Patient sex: F
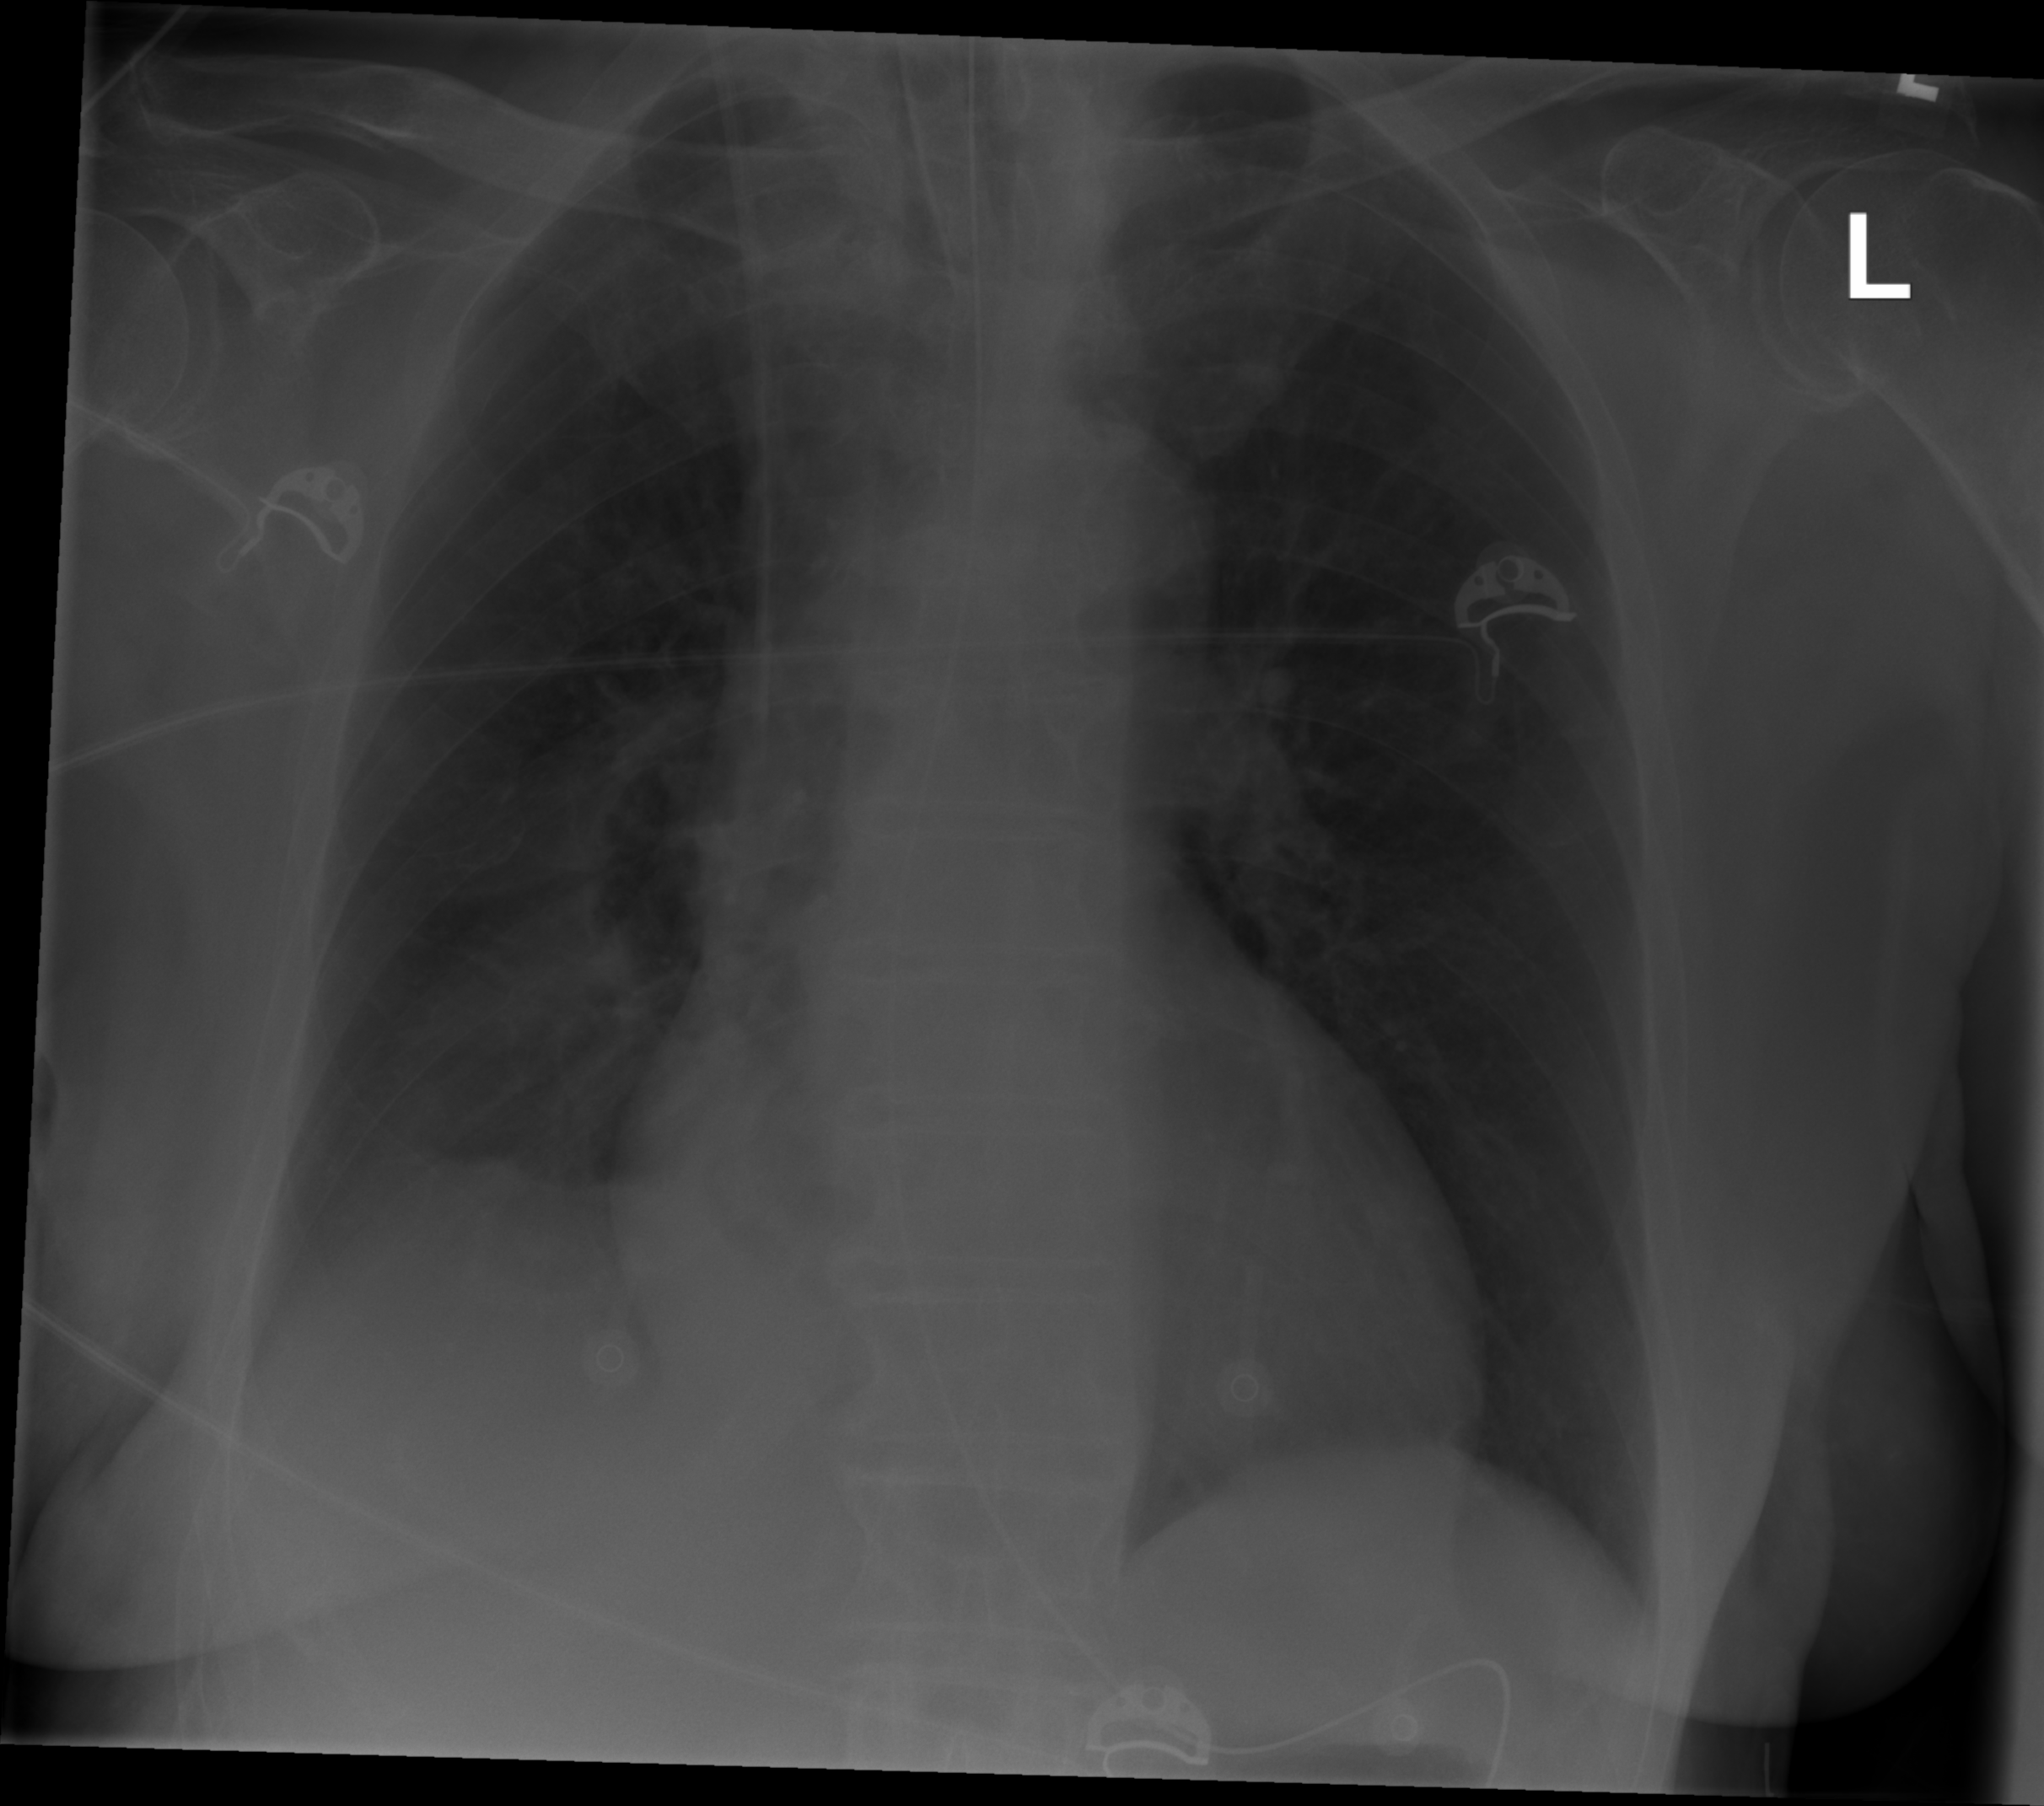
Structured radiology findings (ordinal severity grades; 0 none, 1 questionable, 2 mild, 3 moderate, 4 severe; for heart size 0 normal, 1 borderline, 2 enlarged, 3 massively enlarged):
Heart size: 0
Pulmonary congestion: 0
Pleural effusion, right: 2
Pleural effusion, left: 0
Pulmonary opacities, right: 0
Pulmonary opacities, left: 0
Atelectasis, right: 2
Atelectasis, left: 0